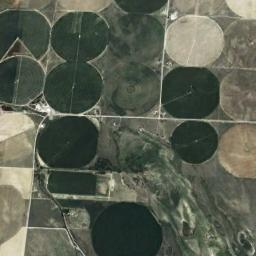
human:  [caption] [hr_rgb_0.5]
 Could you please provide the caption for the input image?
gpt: Round fields are separated by white lines .

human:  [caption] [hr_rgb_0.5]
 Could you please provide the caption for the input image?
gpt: There are some deep green circle farmland and some bare circle farmland .

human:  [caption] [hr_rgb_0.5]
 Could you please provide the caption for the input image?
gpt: Many neatly arranged circular farmland mixed with green and tan, Among which there are irregular circles .

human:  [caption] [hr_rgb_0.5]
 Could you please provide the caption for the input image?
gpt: Several dark green and khaki circular farmlands with different radii are neatly arranged on the ground and some roads beside .

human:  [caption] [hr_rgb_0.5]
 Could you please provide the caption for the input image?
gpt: There are many circular farmlands of different colors arranged tidily and they look like a palette.